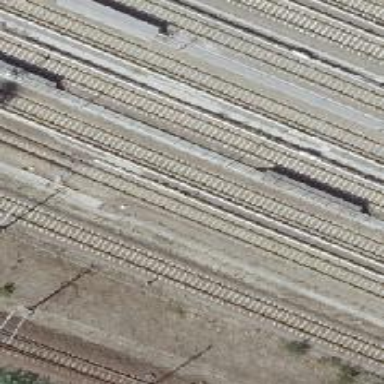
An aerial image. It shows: Railway signal.